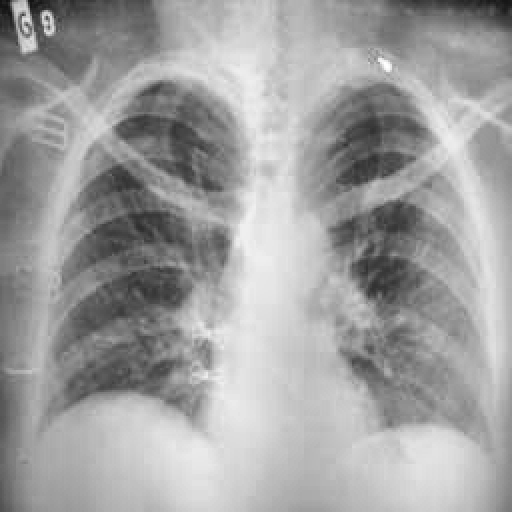
Finding: TUBERCULOSIS